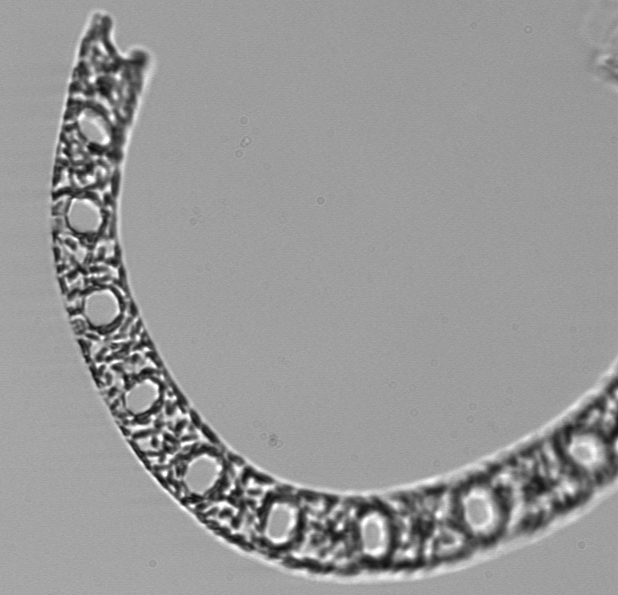
Label: Eucampia